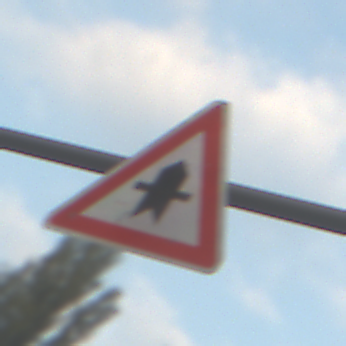
Verkehrszeichen: Vorfahrt
Umgebung: Outdoor, Suburban
Tageszeit: MorningAfternoon
Wetter: Overcast
Licht: Natural
Jahreszeit: NotSpecified
Kontrast: LowContrast